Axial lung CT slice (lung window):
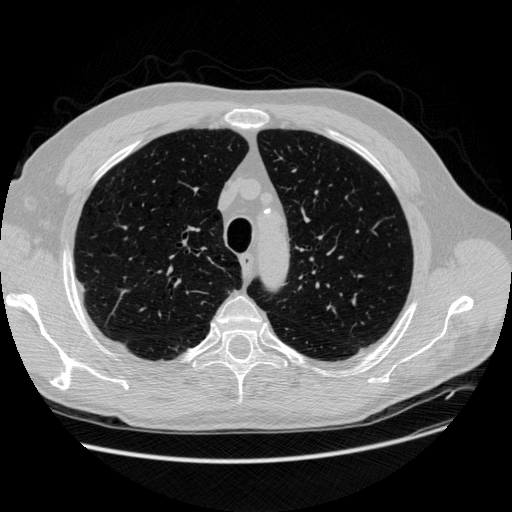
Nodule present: no